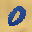
Label: 0